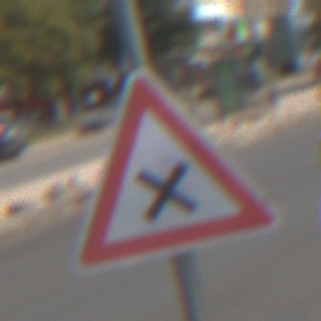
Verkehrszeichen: KreuzungOderEinmuendung
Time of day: Midday
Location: Outdoor (Urban)
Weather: Clear
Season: NotSpecified
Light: Natural